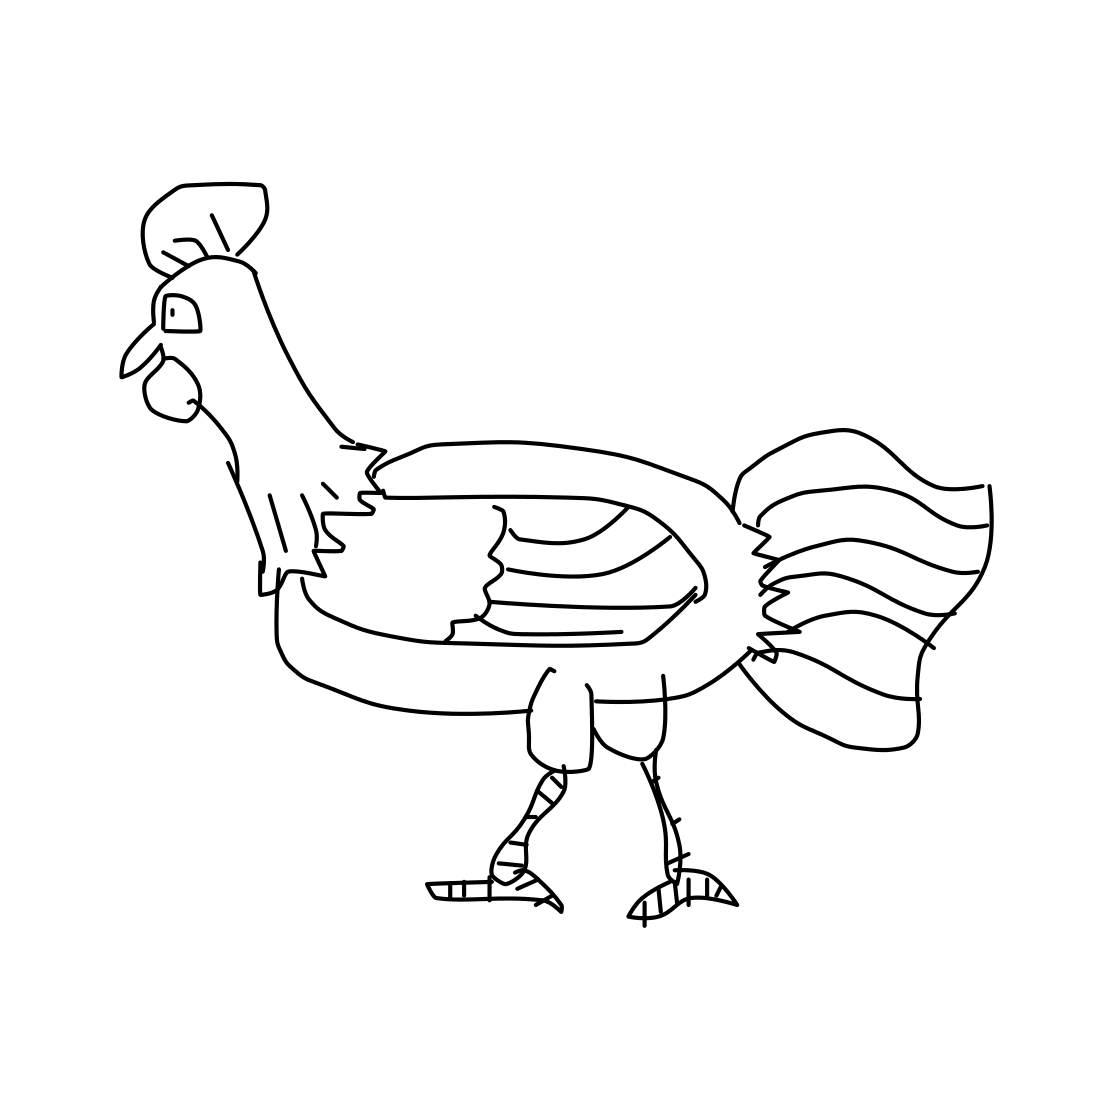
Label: rooster